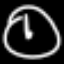
Label: clock